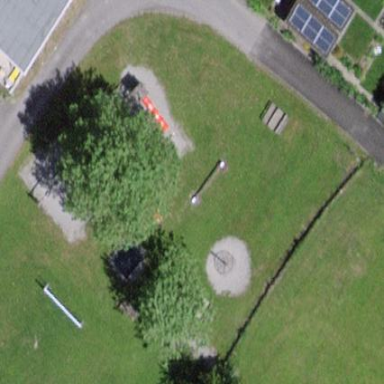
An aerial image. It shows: Playground area for leisure activities on the land.